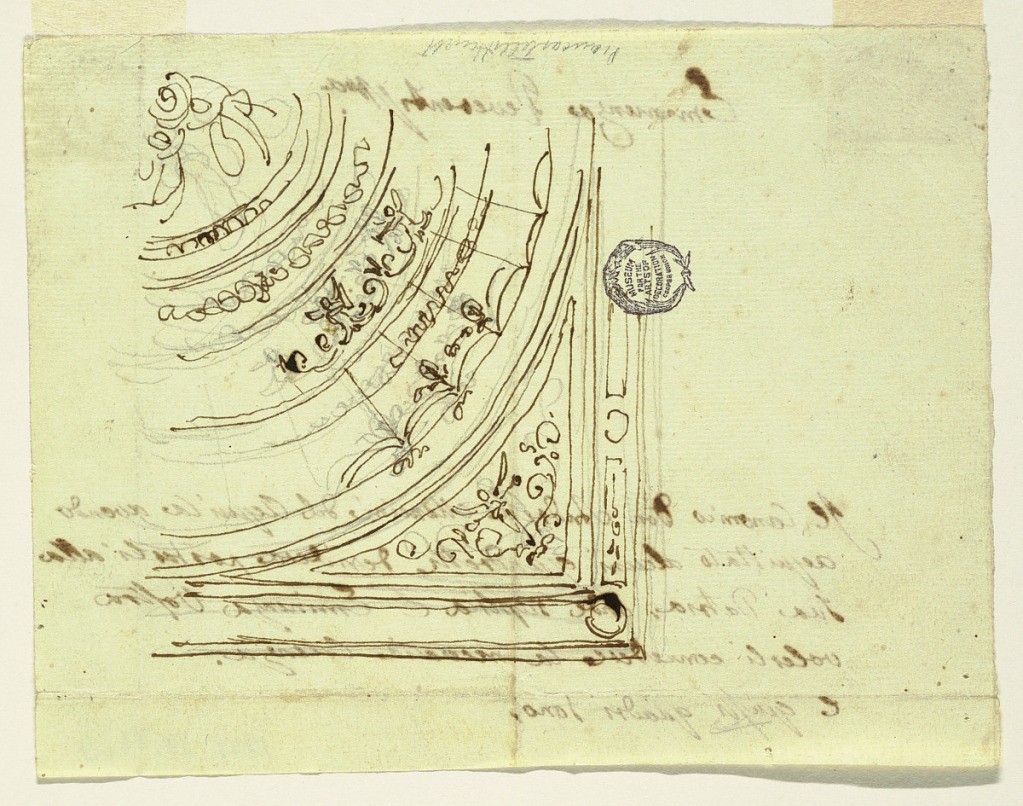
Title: Design for One Quarter of a Ceiling
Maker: Felice Giani, Italian, 1758–1823
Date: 1800–1823
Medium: Pen and brown ink, traces of graphite on light green paper.
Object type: Drawing
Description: Vertical rectangle: one quarter. outside framing border, into which circles are inserted. In corner is panel with standing and winged woman between rinceaux. Central circle with figures is surrounged by bands with decorations, outermost has tent motif. Verso: horizontally, beginning of draft: "Eminenza Reverendissima/ Il Canonico Don Andrea Mancini del Aquila avendo aquistato alcuni quadretti desidera portarli alla/ Sua Patria onde suplia L'Eminenza Vostra/ volerli concedere la necesaria licenza/ e questi quadri sono..."